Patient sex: F
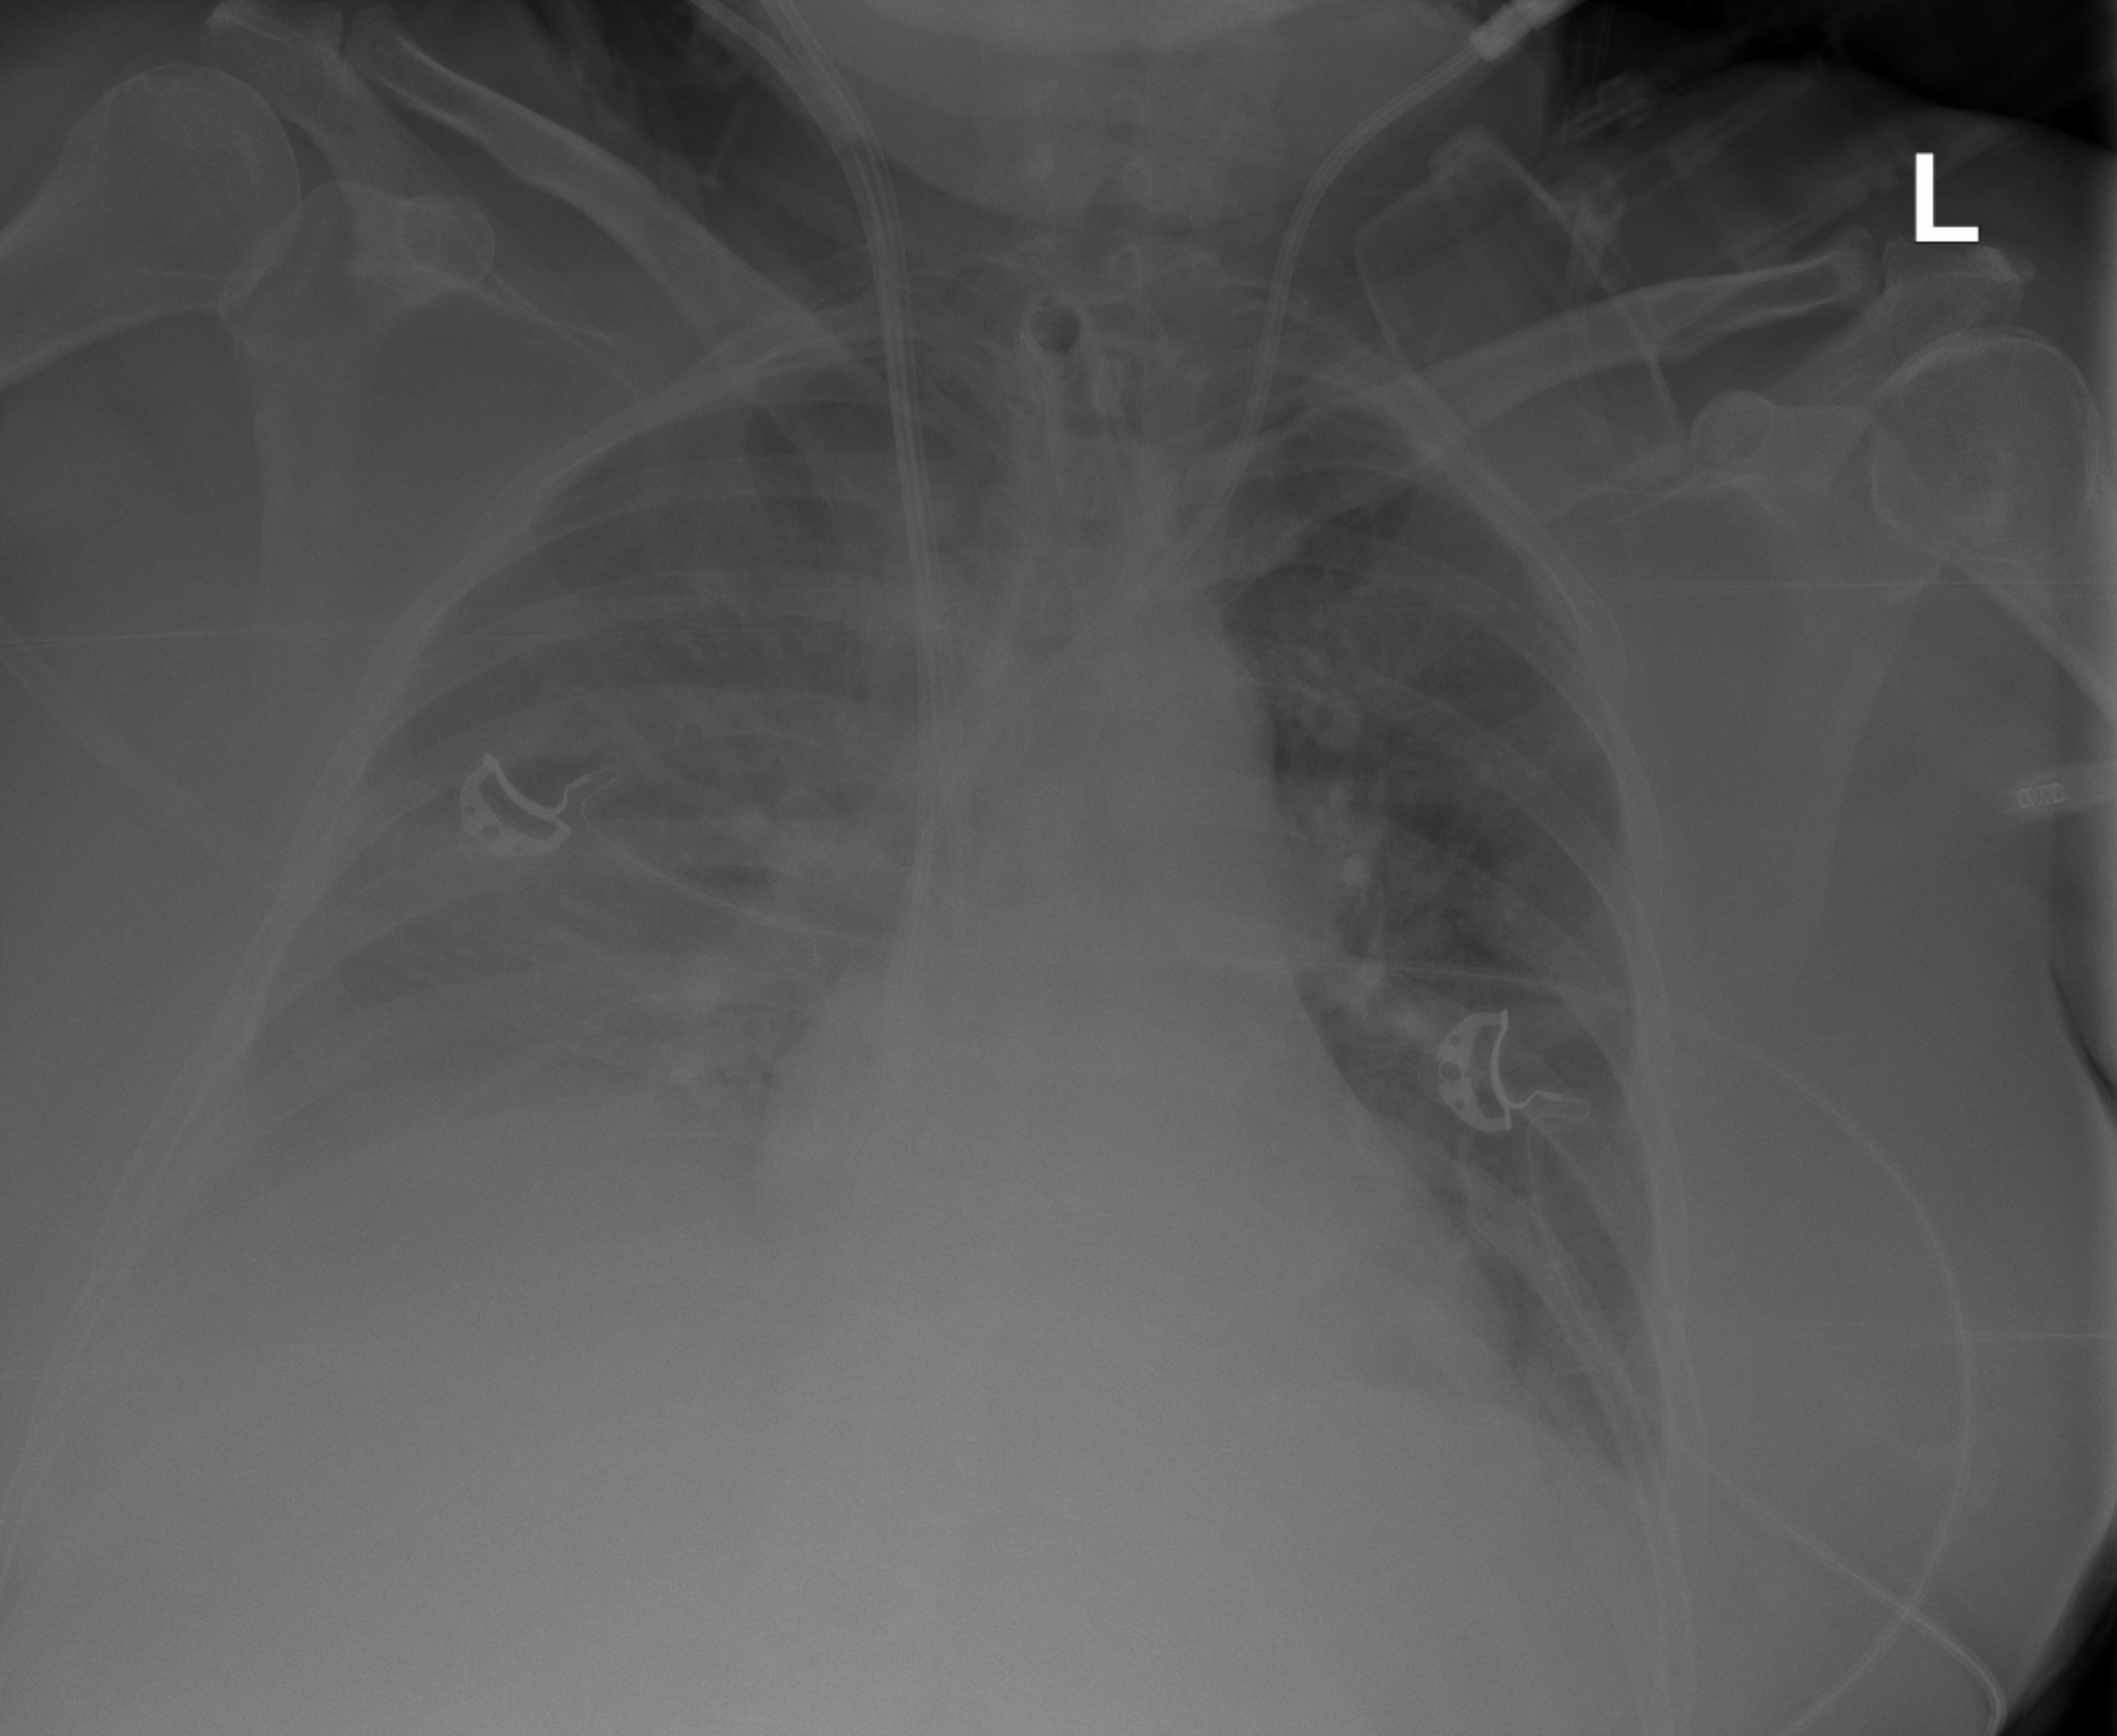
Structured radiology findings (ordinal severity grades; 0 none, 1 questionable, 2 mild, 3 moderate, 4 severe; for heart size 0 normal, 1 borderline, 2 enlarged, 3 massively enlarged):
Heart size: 1
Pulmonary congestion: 2
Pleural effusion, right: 3
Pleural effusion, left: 0
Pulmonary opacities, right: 0
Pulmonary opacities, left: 0
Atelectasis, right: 2
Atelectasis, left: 0